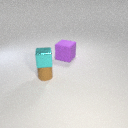
small brown rubber cylinder in front of large purple rubber cube